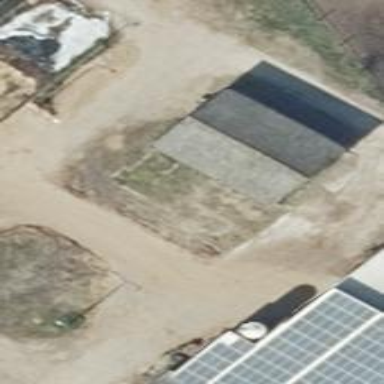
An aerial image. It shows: Gabled grey roof on farm auxiliary building. The roof is oriented along the length of the structure.